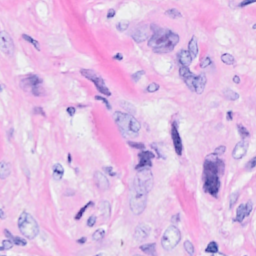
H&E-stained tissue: Breast